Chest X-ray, AP view. Patient: 55 years old, sex M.
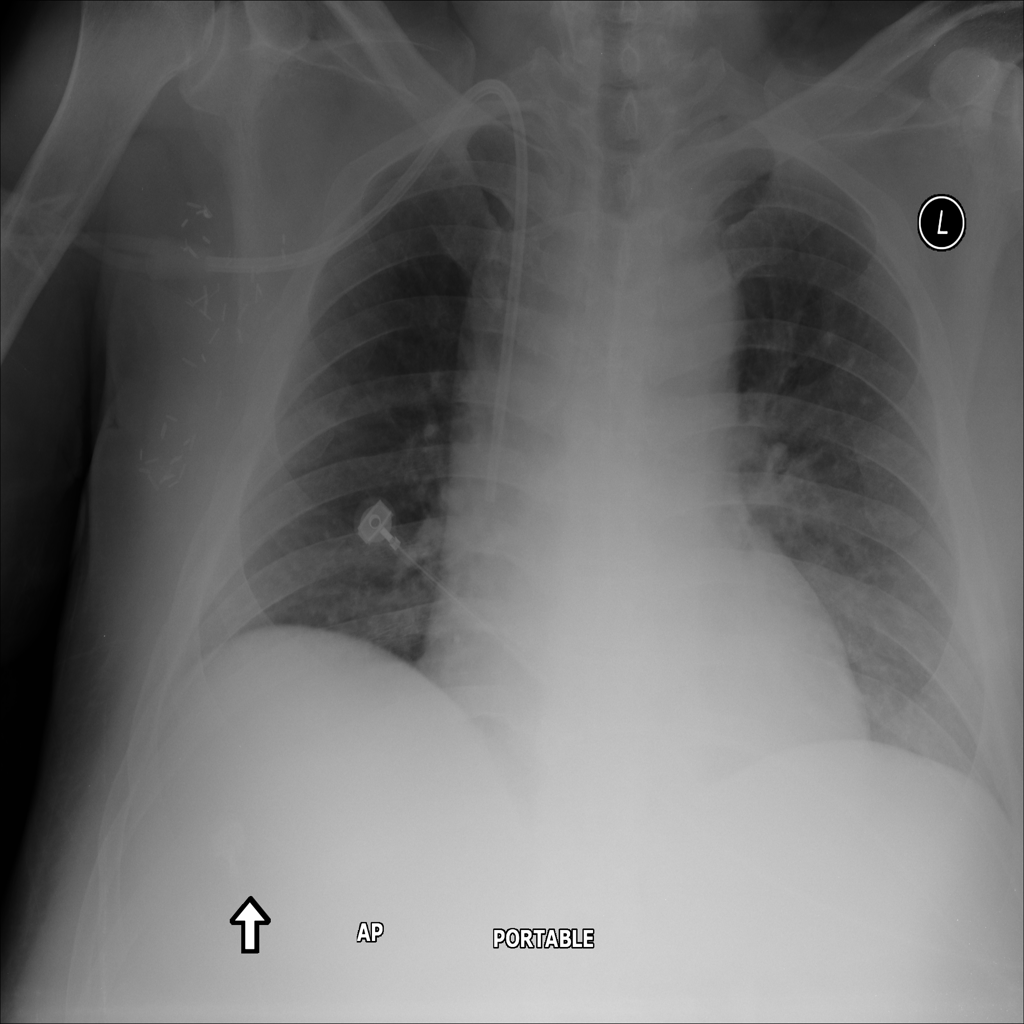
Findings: No Finding